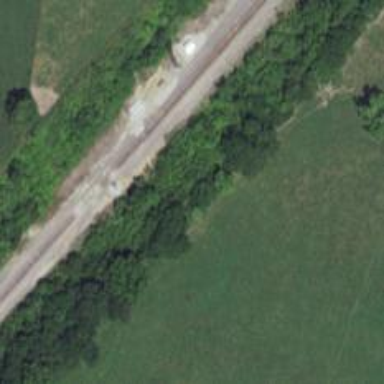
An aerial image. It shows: Railway siding with rails.